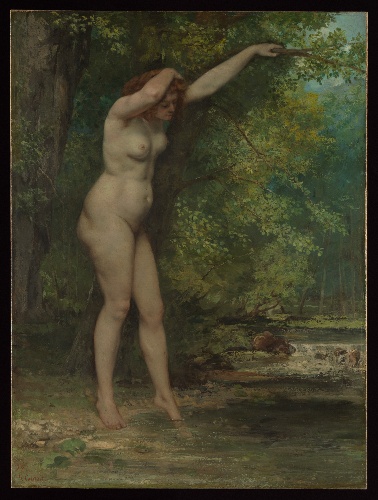
Title: The Young Bather
Artist: Gustave Courbet
Artist bio: French, Ornans 1819–1877 La Tour-de-Peilz
Date: 1866
Object type: Painting
Classification: Paintings
Medium: Oil on canvas
Dimensions: 51 1/4 x 38 1/4 in. (130.2 x 97.2 cm)
Department: European Paintings
Credit line: H. O. Havemeyer Collection, Bequest of Mrs. H. O. Havemeyer, 1929
Accession year: 1929
Repository: Metropolitan Museum of Art, New York, NY
Tags: Female Nudes|Bathing